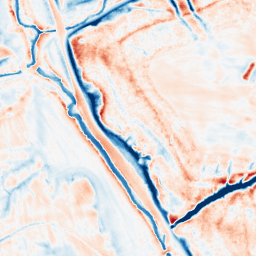
Category: trend_removal
Decomposition family: local_polynomial
Decomposition parameters: window_size: 21
degree: 2
Upsampling method: linear_exact
Upsampling parameters: scale: 4
Upsampling scale: 4